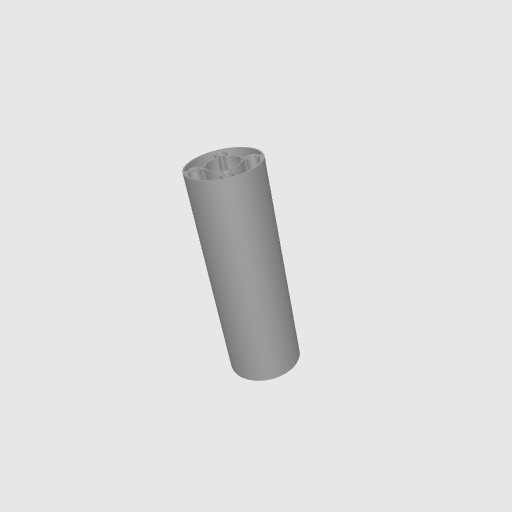
Part: GoTUBE96